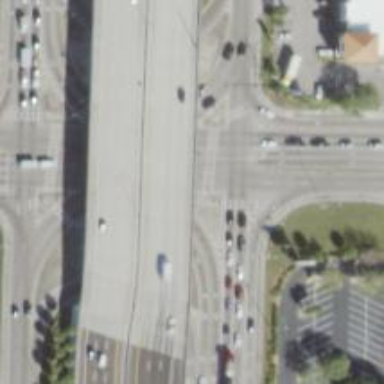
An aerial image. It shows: Primary link highway with asphalt surface.